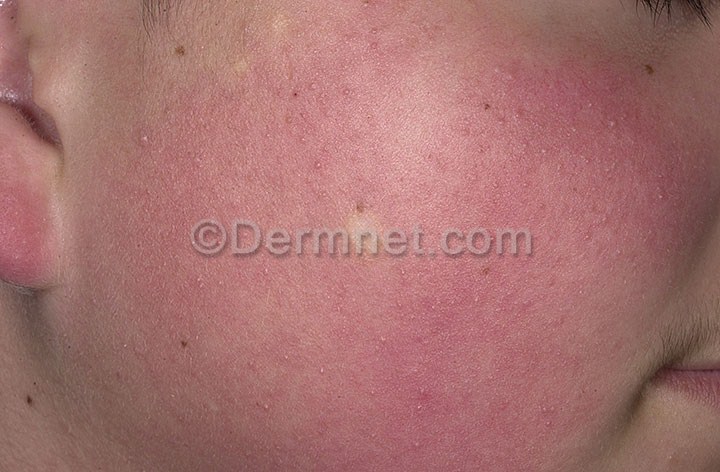
Disease: Atopic Dermatitis Photos